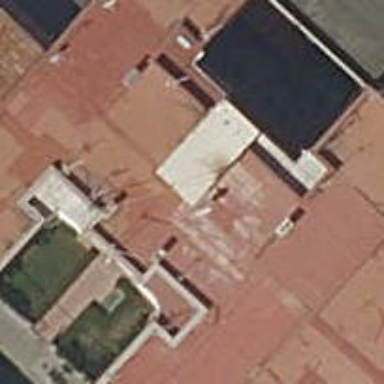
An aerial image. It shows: Building.